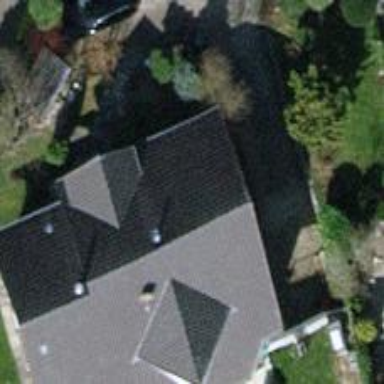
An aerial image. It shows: Detached building with gabled roof.